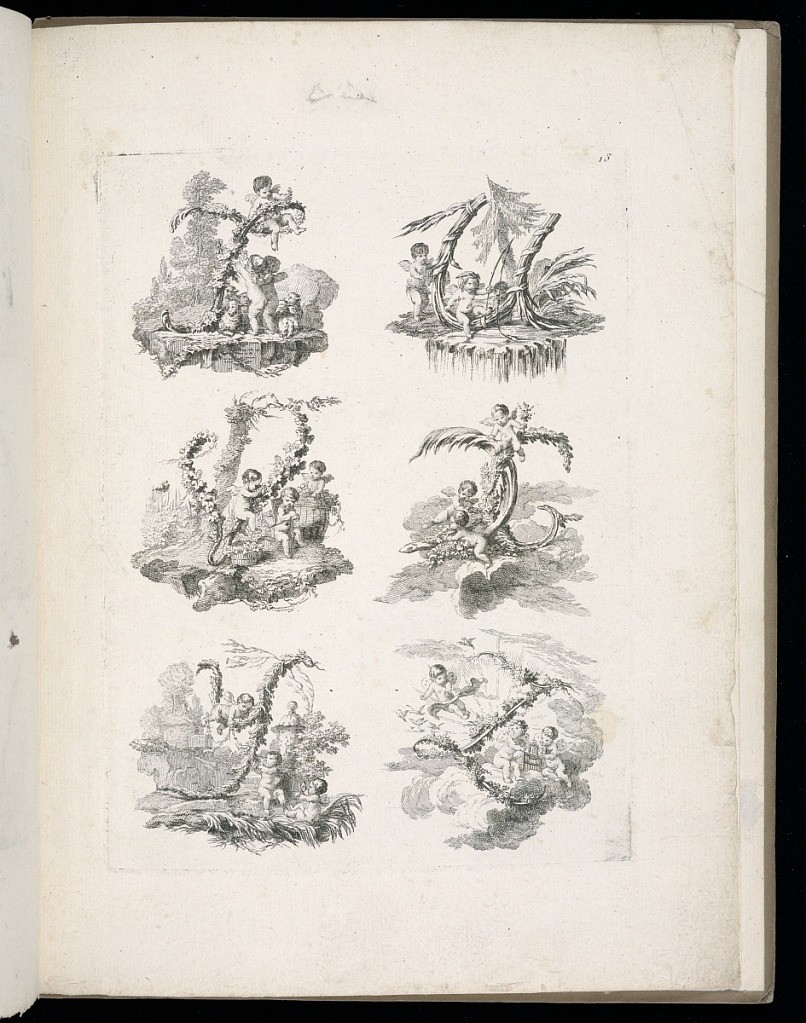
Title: Designs for Letters
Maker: Jean Baptiste Piauger, French, active 1760s
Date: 1767
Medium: Etching and engraving on laid paper
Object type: Print
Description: A plate of six designs for the letters ‘U', ‘V', ‘X', ‘Y' and ‘Z', from a series of decorative letters, published in Pouget's ‘Dictionnaire des chifres […]'. The plate features six ornamental inhabited letter designs within pastoral landscapes, two per row, with putti and sheep decorated with rococo ornament - acanthus leaves, scrolling foliate, palms, leaves and garlands of flowers. The plate is numbered.